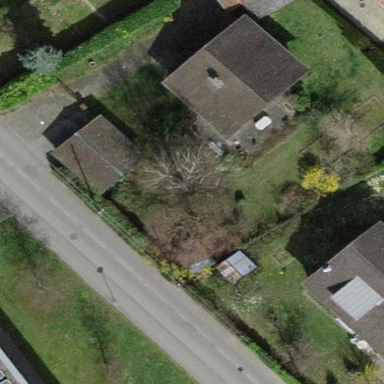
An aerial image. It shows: Garden surrounded by fence.